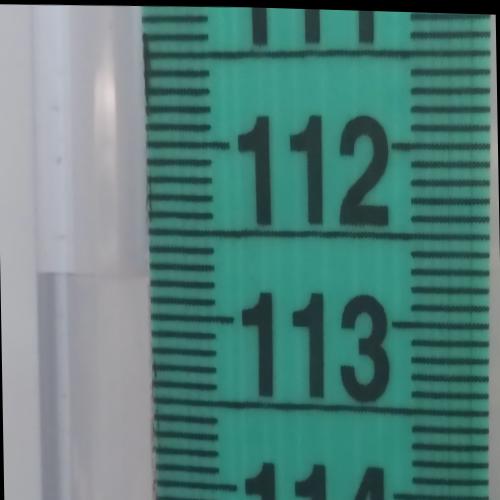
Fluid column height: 112.8 cm